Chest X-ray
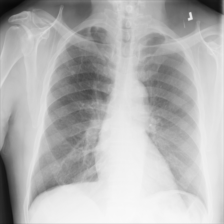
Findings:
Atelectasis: negative
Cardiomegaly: negative
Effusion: negative
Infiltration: negative
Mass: negative
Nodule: negative
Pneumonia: negative
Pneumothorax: negative
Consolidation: positive
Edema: negative
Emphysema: negative
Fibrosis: negative
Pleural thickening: negative
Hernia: negative